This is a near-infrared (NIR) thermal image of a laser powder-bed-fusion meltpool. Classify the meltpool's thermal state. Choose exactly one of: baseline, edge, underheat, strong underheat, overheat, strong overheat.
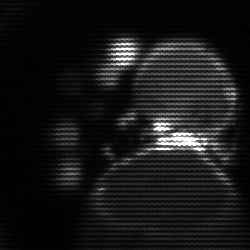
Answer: edge